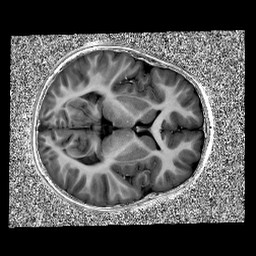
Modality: UNIT1
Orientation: axial
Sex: male
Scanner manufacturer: siemens
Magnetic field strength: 3 T
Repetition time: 5 s
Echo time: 0.00355 s